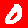
Digit: 0